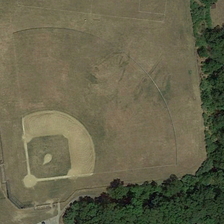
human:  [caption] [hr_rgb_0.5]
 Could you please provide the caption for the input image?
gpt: a baseball field is near some green trees .

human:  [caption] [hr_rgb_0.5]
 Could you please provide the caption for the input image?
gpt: a baseball field is near some green trees .

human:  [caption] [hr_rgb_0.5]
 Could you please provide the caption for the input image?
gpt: a baseball field is near some green trees .

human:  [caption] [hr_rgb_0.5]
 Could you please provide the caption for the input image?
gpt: a baseball field is near some green trees .

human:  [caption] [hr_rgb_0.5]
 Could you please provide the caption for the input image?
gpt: a baseball field is near some green trees .